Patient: sex F, age 86
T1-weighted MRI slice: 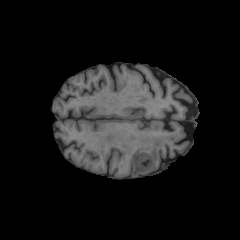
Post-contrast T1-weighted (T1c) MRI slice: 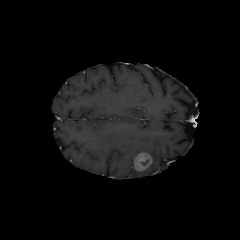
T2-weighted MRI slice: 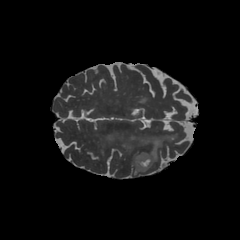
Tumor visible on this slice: yes
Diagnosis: Glioblastoma, IDH-wildtype
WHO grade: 4